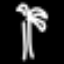
Label: palm tree